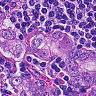
Metastatic tissue present: yes